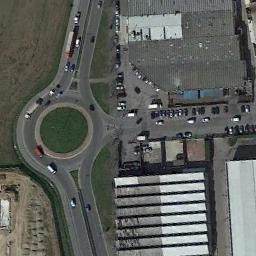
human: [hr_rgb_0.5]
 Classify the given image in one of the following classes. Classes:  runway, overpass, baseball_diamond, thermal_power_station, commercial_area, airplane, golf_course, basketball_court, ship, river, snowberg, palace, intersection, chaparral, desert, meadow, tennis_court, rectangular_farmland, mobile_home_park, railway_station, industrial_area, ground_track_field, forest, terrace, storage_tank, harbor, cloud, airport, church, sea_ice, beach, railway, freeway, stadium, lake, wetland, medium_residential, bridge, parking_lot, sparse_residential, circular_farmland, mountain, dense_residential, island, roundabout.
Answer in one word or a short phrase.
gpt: roundabout